Aerial crown-view tile of a tropical tree (Barro Colorado Island, Panama), acquired 20240813:
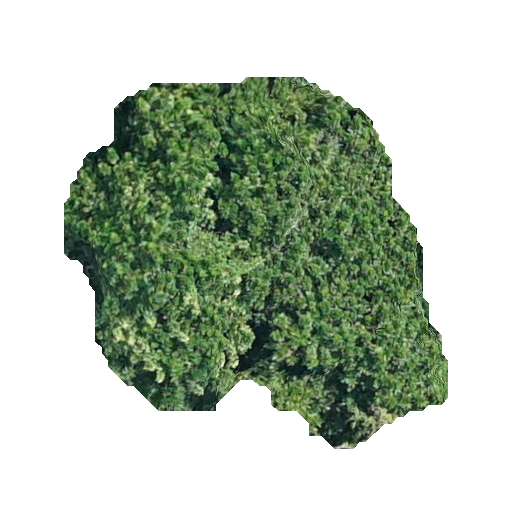
Species: Anacardium excelsum
GBIF accepted scientific name: Anacardium excelsum
Crown area: 154.644 m²